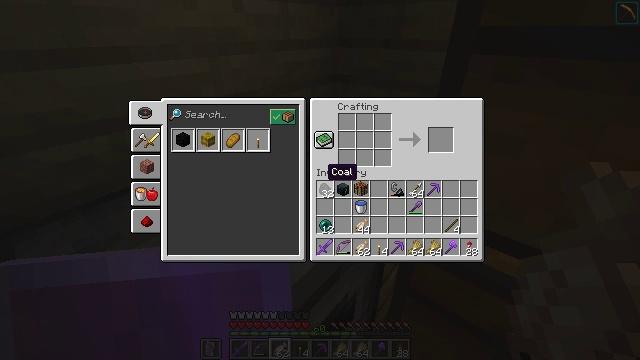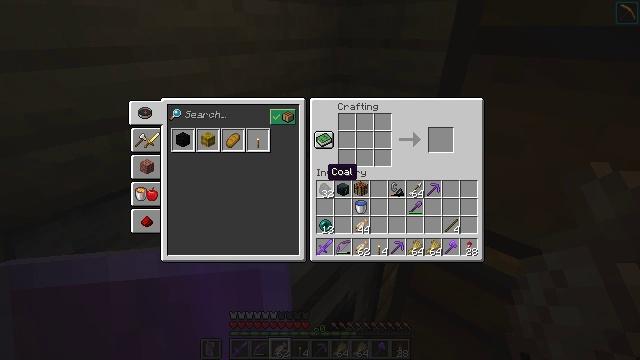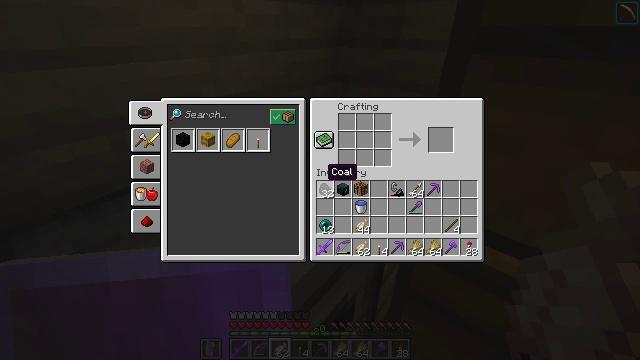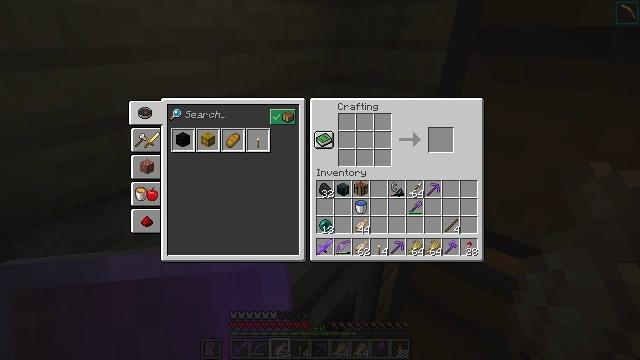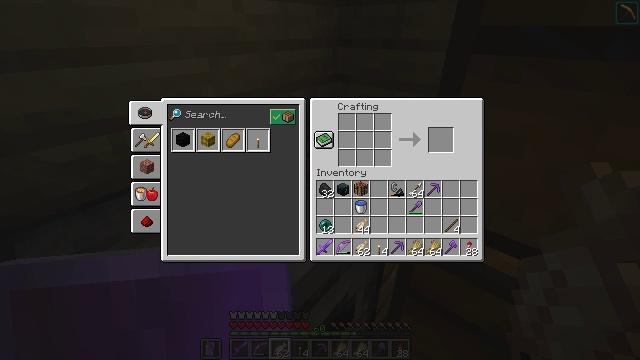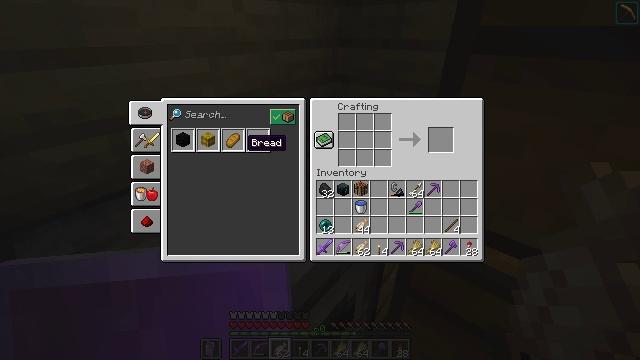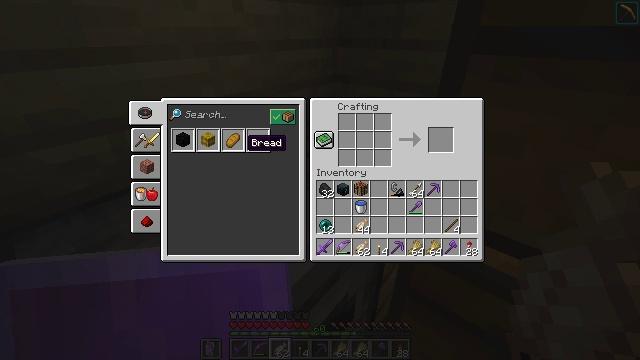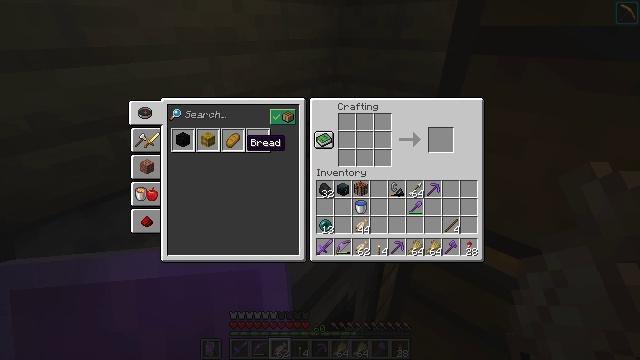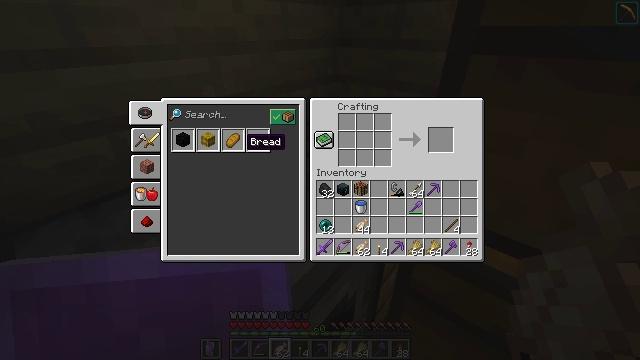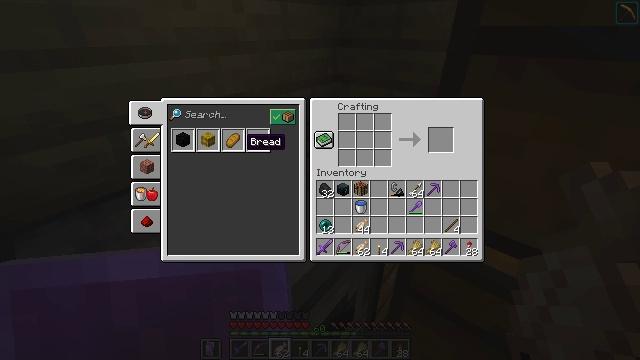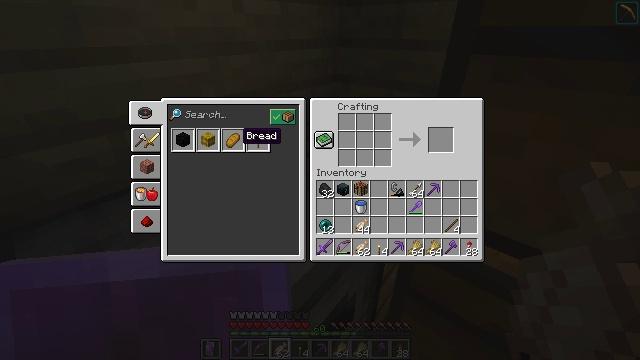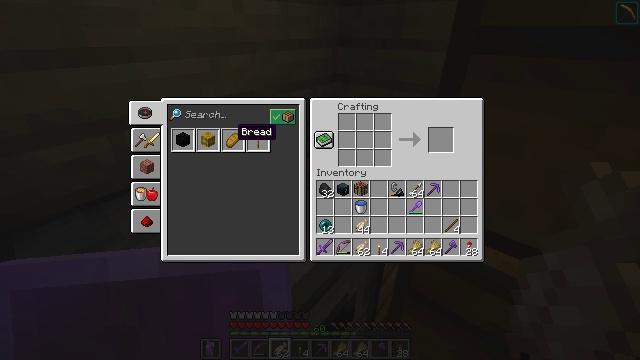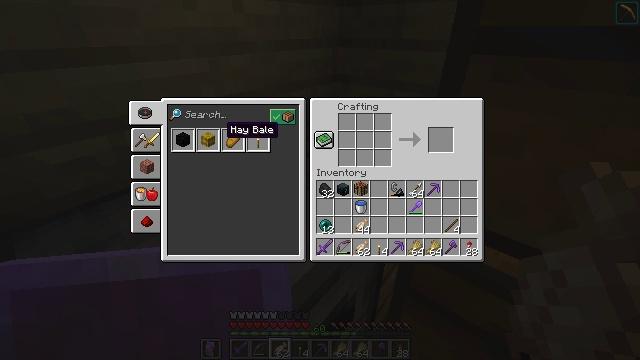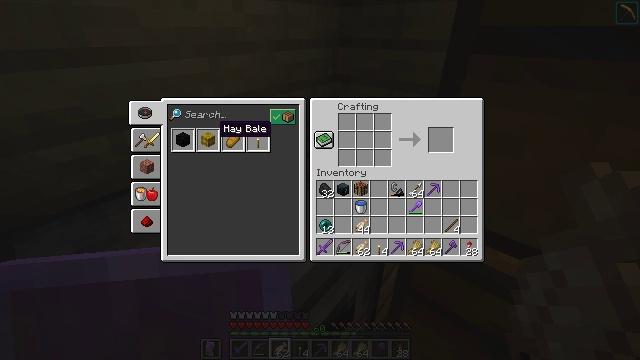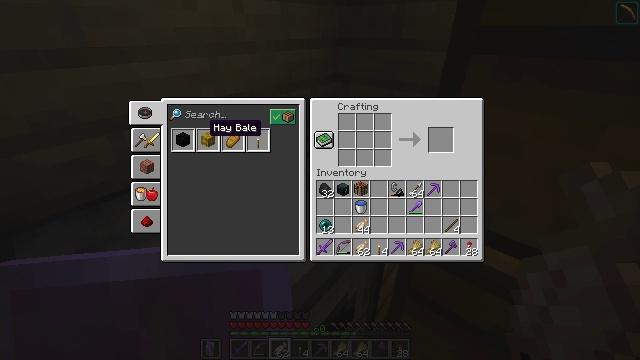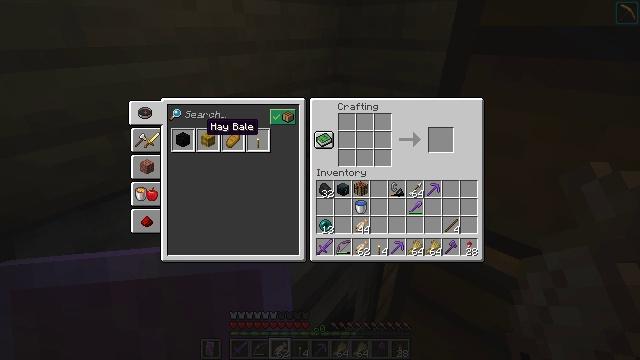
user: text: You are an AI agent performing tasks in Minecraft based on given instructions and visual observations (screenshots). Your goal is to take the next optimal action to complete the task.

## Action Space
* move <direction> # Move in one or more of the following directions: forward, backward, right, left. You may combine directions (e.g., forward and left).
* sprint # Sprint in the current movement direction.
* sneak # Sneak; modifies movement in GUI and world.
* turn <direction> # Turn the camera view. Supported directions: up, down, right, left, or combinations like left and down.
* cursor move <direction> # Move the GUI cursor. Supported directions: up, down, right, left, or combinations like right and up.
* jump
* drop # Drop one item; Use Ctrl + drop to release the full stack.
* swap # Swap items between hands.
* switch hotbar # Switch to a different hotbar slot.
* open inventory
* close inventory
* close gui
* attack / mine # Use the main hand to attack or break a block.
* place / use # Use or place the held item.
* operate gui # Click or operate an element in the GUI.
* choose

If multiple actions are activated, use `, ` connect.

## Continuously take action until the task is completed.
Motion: motion action
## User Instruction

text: Turn wheat into a hay block at the crafting table.
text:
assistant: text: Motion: no_op
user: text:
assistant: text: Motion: no_op
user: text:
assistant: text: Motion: turn left
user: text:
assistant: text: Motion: turn left and up
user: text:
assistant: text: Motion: turn left and up
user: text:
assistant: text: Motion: no_op
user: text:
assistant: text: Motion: sneak
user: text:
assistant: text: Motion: sneak
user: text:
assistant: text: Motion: sneak
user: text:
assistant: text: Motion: sneak
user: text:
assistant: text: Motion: sneak
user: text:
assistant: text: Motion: sneak, turn left
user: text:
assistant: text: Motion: sneak, turn left
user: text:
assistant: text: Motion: sneak, turn left
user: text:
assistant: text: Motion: sneak
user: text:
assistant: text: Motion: sneak
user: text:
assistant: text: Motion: sneak
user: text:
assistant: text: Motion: sneak
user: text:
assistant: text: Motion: sneak
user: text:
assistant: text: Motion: sneak, attack / mine
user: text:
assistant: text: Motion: sneak, attack / mine
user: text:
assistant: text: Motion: sneak
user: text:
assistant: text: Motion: sneak, turn right
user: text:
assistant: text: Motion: sneak, turn right
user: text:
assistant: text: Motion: sneak, turn right
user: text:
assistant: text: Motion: sneak, turn right
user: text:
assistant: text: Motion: sneak, turn right
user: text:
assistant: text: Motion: sneak
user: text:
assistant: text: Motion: sneak
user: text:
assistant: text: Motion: sneak, turn right